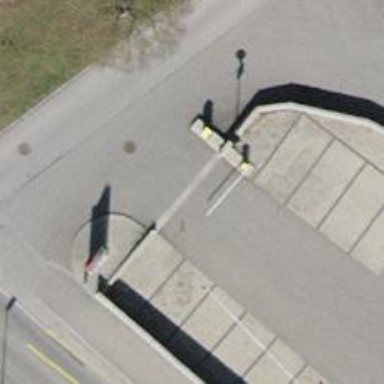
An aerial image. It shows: Lift gate barrier.